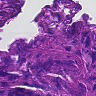
Metastatic tissue present: yes